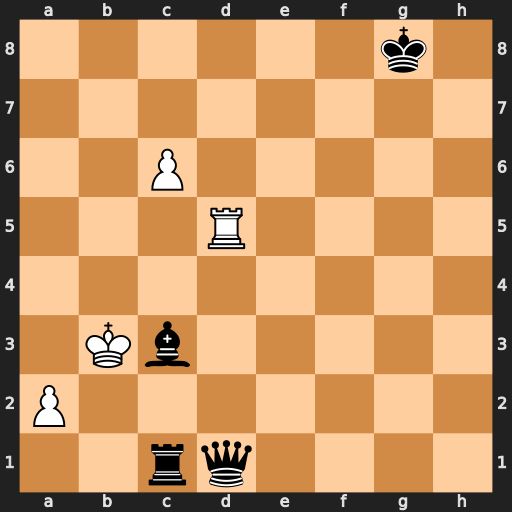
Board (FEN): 6k1/8/2P5/3R4/8/1Kb5/P7/2rq4
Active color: w
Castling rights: -
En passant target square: -
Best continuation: Rxd1 Rxd1 c7 Bf6 c8=Q+